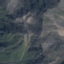
Land use / land cover: HerbaceousVegetation